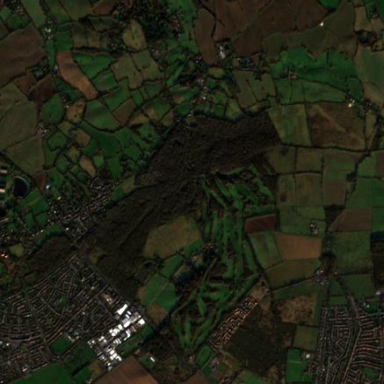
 perfect for leisure and sports enthusiasts."